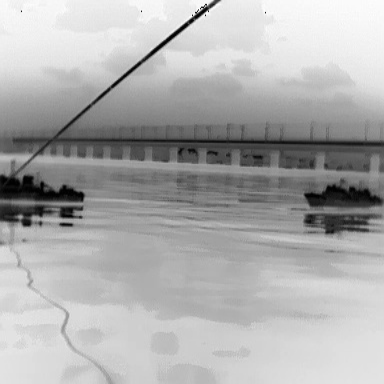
There are two warships in the infrared image.